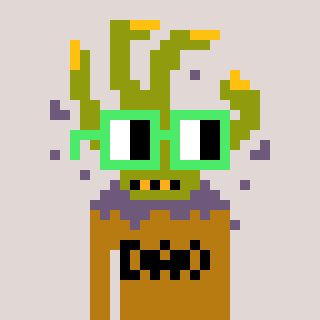
a pixel art character with square light green glasses, a zombie-hand-shaped head and a gold-colored body on a warm background